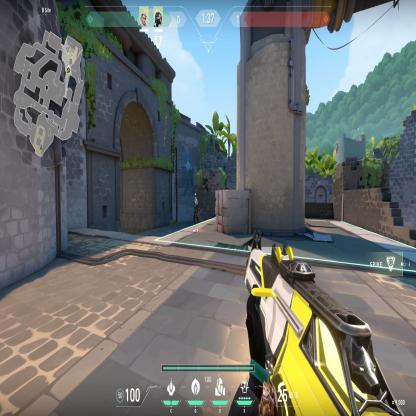
Label: teammate